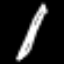
Label: pencil